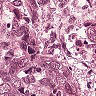
Metastatic tissue present: yes